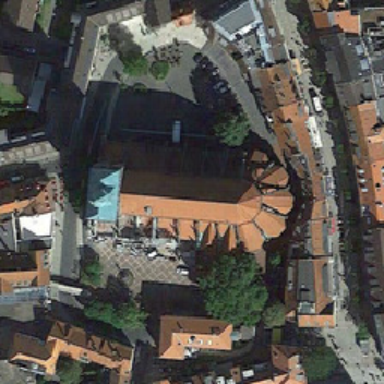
There is an orange on the ground of the church of the roof .